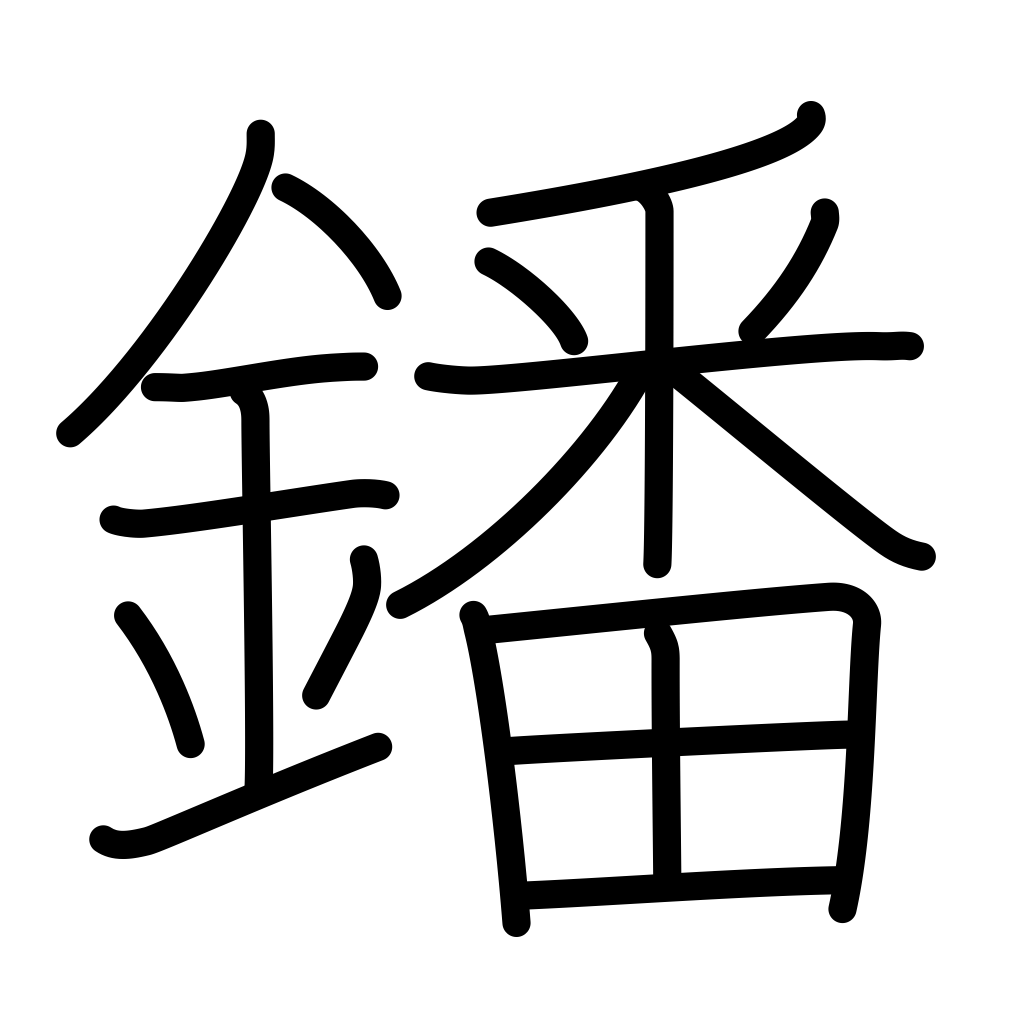
Meaning: hatchet, vanadium